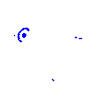
Particle: pion